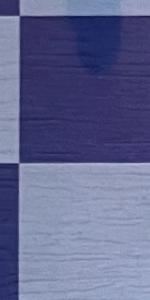
Label: Empty